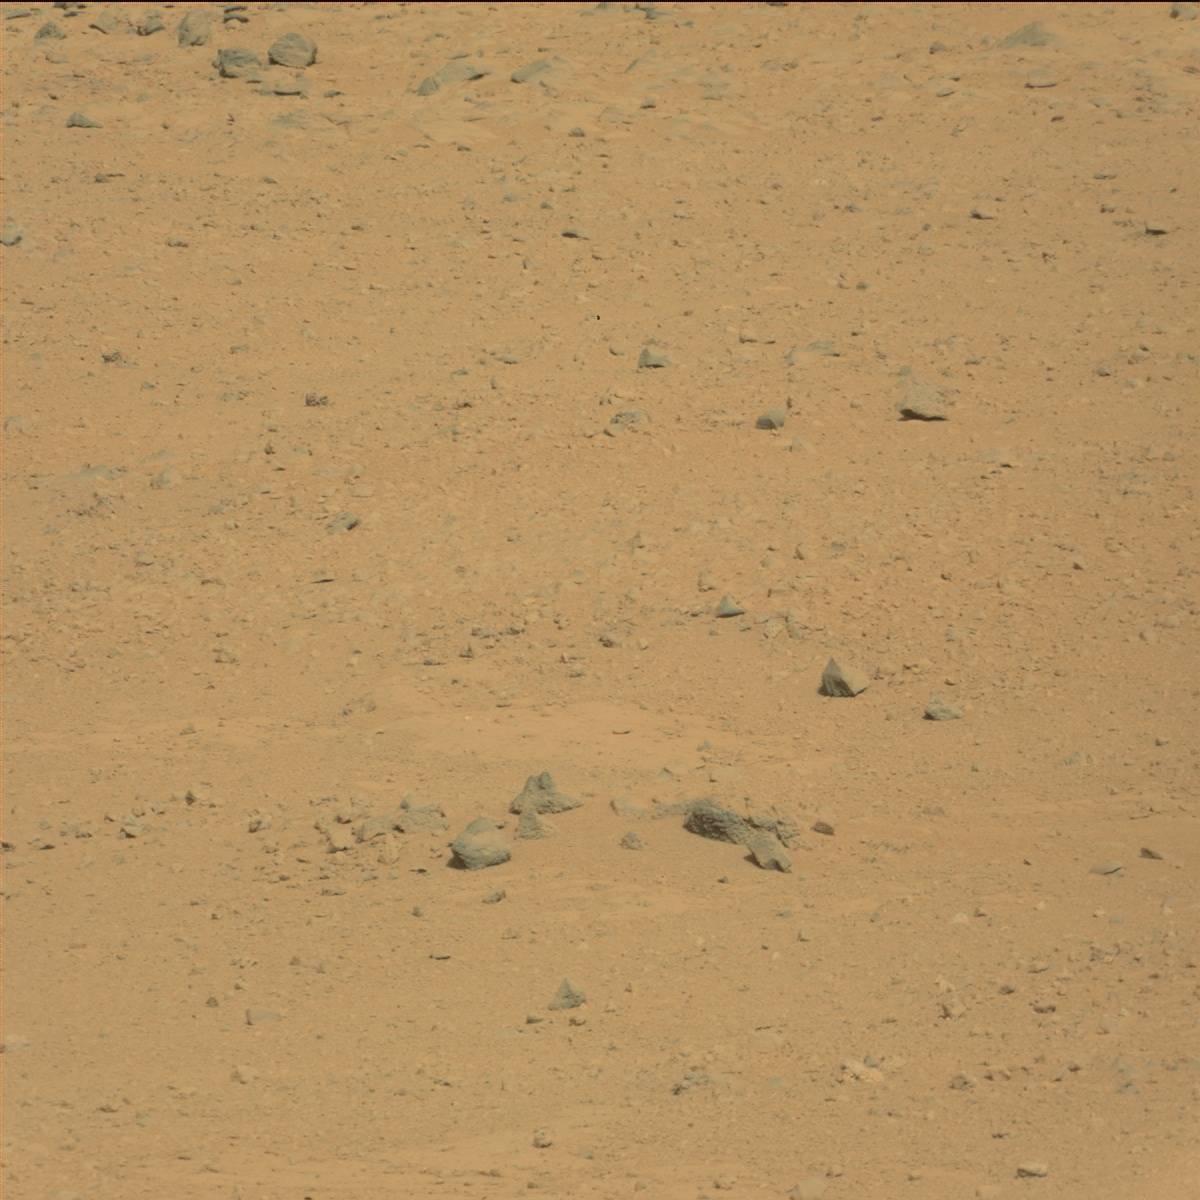
Terrain classes present: Bedrock, Rock, Sand / Soil